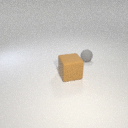
small gray rubber sphere behind large brown rubber cube